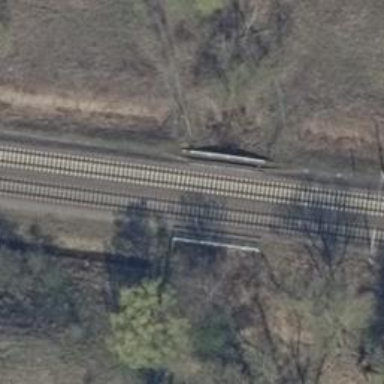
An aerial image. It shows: Railway bridge with electrified contact lines.